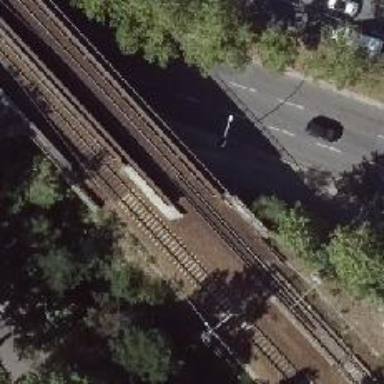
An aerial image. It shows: Railway with electrified contact lines.